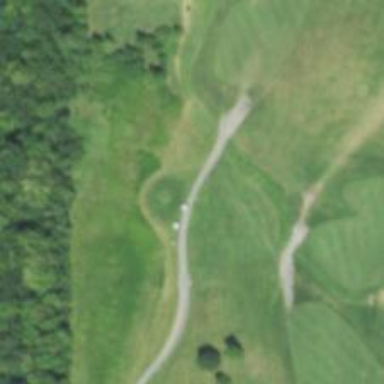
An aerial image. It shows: Path for both roads and golfers.